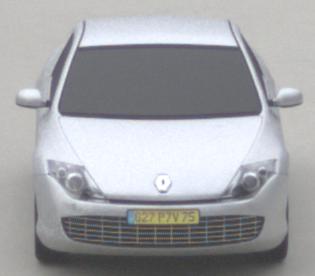
Make: Renault
Model: Laguna Coupé TCe 170
Detailed model: Laguna (III) Coupé
Model produced from: 2010/11
Model produced until: 2011/05
Doors: 2
Color: white
Road condition: dry road
Daytime: morning or afternoon
Contrast: low contrast